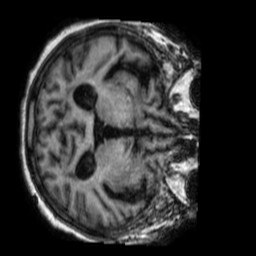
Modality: T1w
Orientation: axial
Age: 79
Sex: female
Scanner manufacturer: philips
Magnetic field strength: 1.5 T
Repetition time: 0.007023 s
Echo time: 0.003175 s